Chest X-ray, PA view. Patient: 63 years old, sex F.
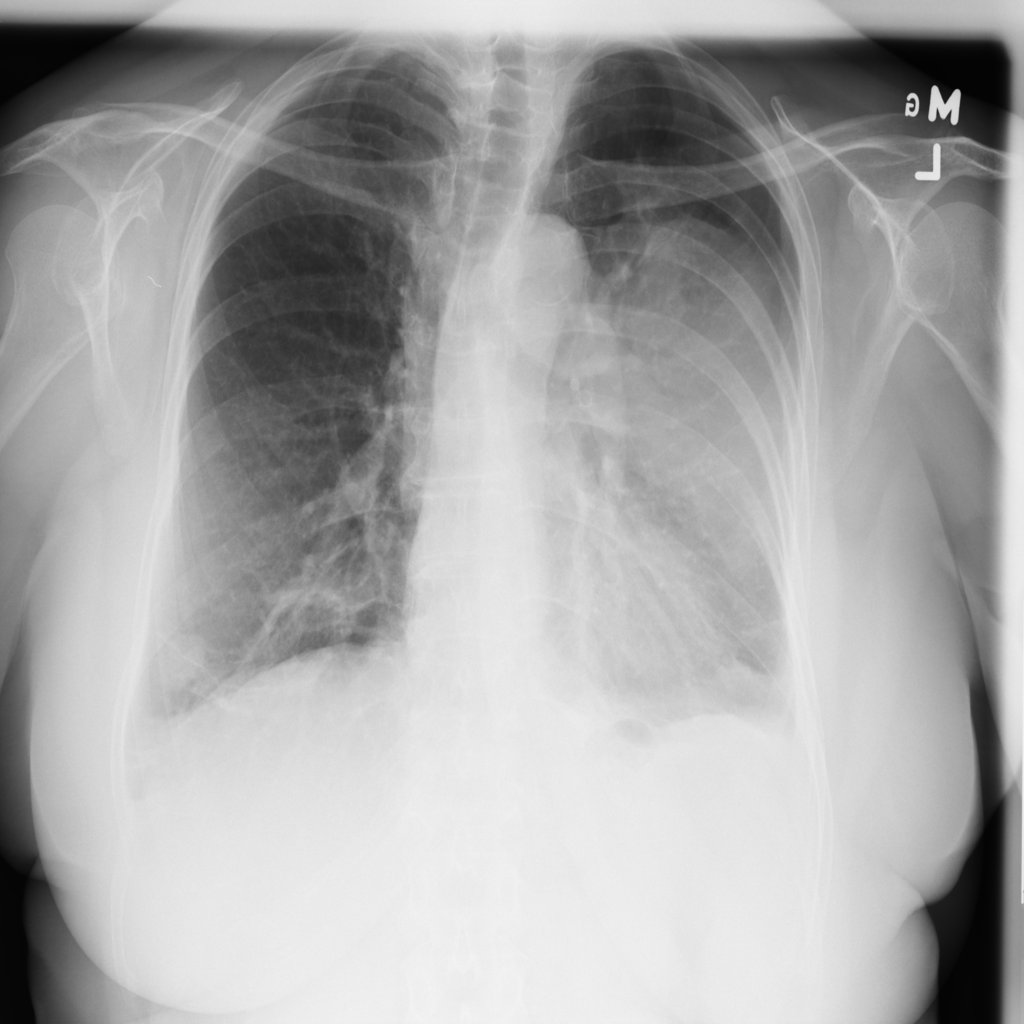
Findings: Consolidation, Mass, Nodule, Pneumothorax